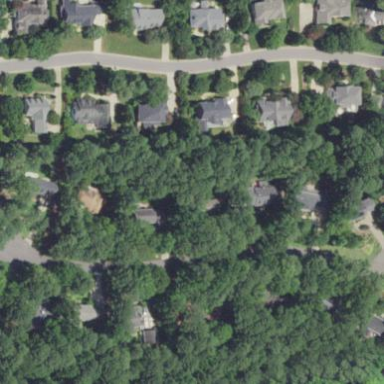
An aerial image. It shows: Residential area within neighborhood.